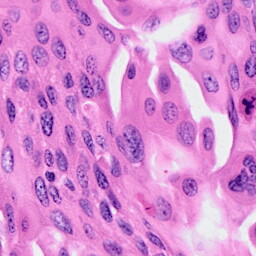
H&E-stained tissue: Cervix